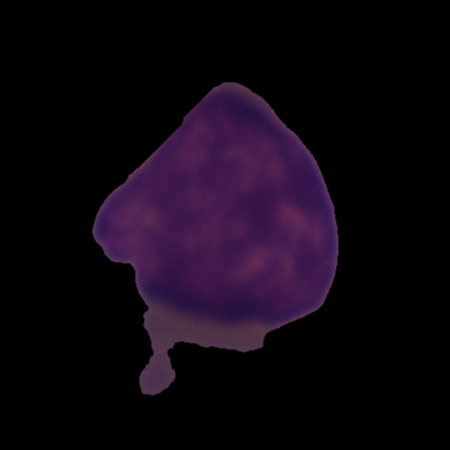
Label: cancer